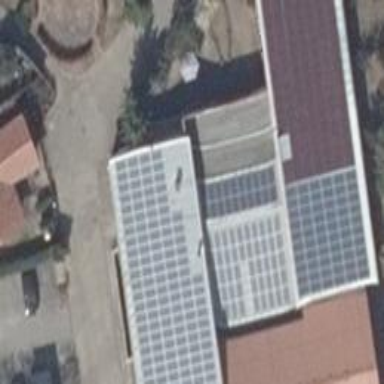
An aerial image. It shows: Solar photovoltaic panel generator located on building's roof.